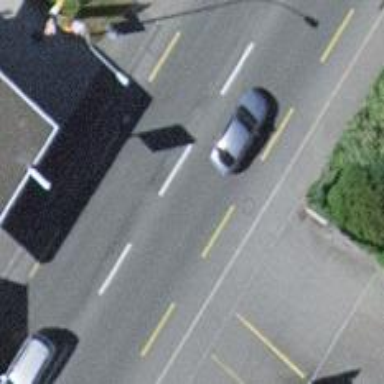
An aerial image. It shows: Primary highway with asphalt surface and sidewalks on both sides. There is soft lane for cycling on the left side of the road.